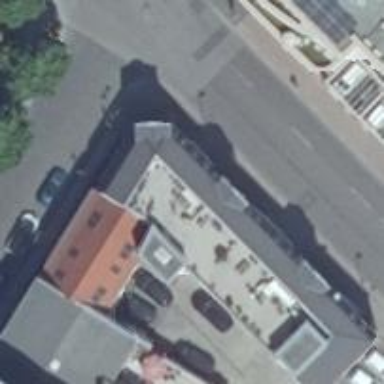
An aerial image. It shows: Clothing store.